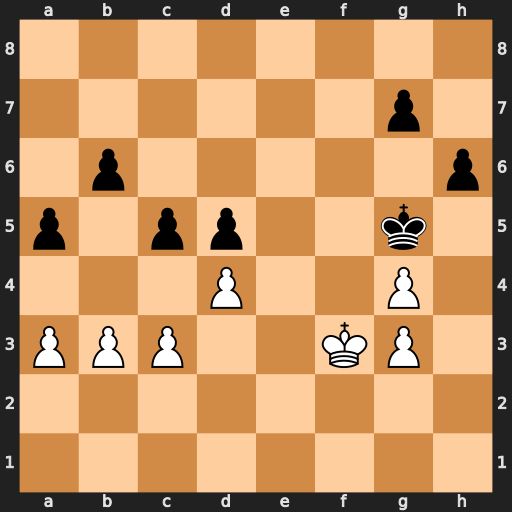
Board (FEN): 8/6p1/1p5p/p1pp2k1/3P2P1/PPP2KP1/8/8
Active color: w
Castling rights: -
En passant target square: -
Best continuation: dxc5 bxc5 b4